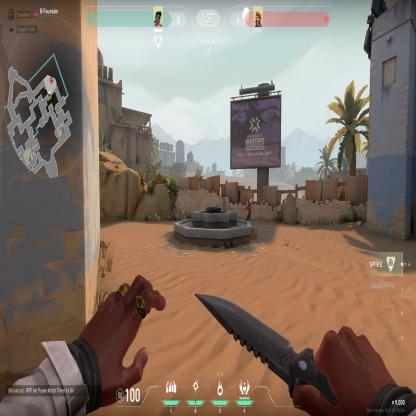
Label: enemy